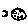
Label: moon